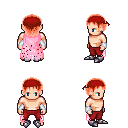
a pixel art fantasy rpg character, male body template, human, light skin, pink tattered cape, red pants, red plain hairstyle, red bandana, white cloth bracers, metal boots, four views (front, back, left, right), 2x2 character sprite sheet, small pixel art, hard edges, no anti-aliasing